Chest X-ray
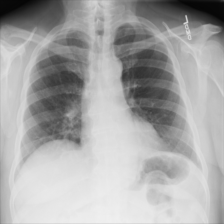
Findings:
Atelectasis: negative
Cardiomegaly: negative
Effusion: negative
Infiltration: positive
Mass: negative
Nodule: negative
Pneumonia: negative
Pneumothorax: negative
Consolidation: negative
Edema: negative
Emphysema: negative
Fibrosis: negative
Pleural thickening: negative
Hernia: negative